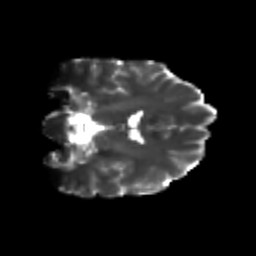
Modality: T2w
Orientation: coronal
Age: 24
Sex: male
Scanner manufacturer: siemens
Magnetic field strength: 3 T
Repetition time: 3.5 s
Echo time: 0.104 s